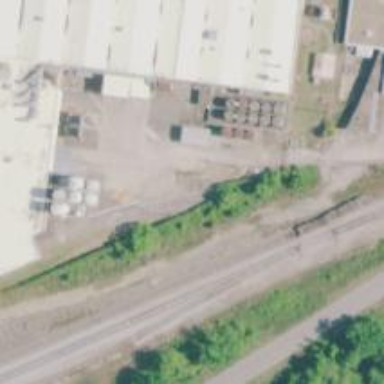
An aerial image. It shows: Disused railway spur service.